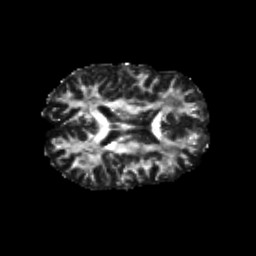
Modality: FA
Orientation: axial
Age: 38
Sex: male
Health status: healthy
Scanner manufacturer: siemens
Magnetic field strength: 3 T
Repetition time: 10.8 s
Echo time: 0.082 s